Question: I need to customise stroke thickness and corner style in ggplot. Mapping a variable to the area of squares, and I find that corner rounding is causing smaller squares become circular. Does ggplot have this functionality, or is there maybe a different way of plotting squares to the 'pch=22' method?
Many thanks in advance.
'''
t <- data.frame(x=rep(c(1:5),5)/5, y=rep(c(1:5),each=5)/5, s=round(seq(1,10,length.out=25)))
t
p <- ggplot(data=t, aes(x=x,y=y))
p + geom_point(aes(size=s), pch=22, fill=NA, col='black') +
scale_area(range = c(0, 2))
# options e.g. linejoin = "mitre", lineend = "butt" don't work
'''

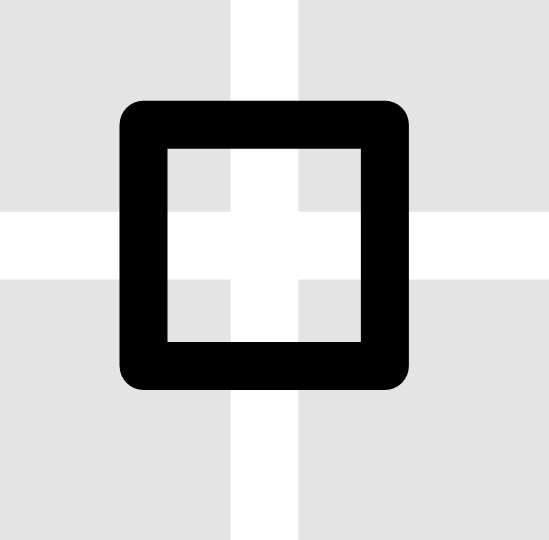
Answer: Unresolved and withdrawn (lack of response).